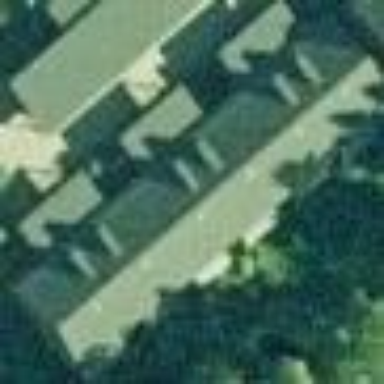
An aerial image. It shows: Terrace building.